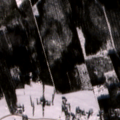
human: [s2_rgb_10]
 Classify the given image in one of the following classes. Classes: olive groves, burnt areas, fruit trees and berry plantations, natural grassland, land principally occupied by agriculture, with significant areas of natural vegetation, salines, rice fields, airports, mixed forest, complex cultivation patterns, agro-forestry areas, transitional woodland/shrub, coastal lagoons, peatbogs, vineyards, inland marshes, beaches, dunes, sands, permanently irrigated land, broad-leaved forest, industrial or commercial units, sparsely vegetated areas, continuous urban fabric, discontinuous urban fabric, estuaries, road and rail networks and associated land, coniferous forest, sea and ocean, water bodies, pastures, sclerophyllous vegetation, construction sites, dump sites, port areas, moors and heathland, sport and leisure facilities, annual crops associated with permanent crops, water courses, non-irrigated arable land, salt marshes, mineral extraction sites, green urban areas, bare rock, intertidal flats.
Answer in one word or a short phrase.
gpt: non-irrigated arable land, land principally occupied by agriculture, with significant areas of natural vegetation, coniferous forest, mixed forest